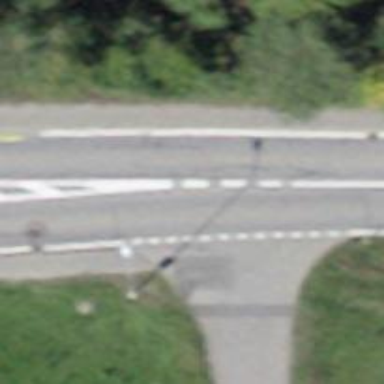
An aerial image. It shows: Secondary road with asphalt surface and sidewalks on both sides.